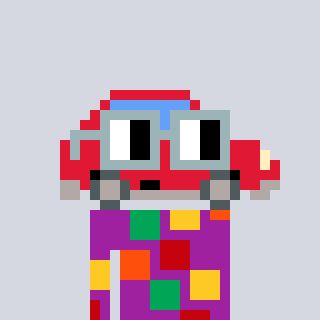
a pixel art character with square dark gray glasses, a car-shaped head and a magenta-colored body on a cool background